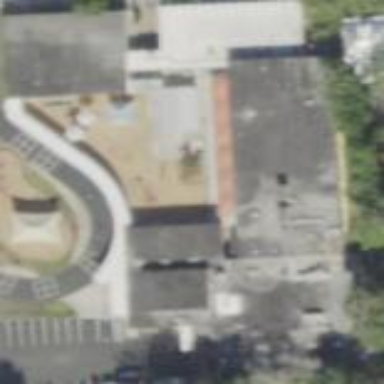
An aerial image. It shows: School building.